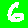
Digit: 6